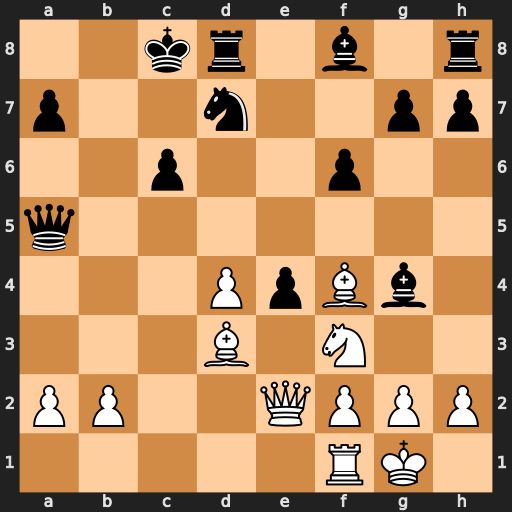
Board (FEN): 2kr1b1r/p2n2pp/2p2p2/q7/3PpBb1/3B1N2/PP2QPPP/5RK1
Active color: w
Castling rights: -
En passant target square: -
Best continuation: Ba6+ Qxa6 Qxa6#